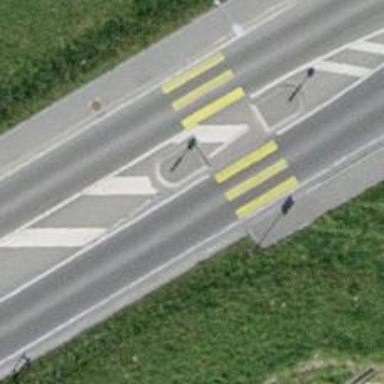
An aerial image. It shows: Uncontrolled zebra crossing with pedestrian island.